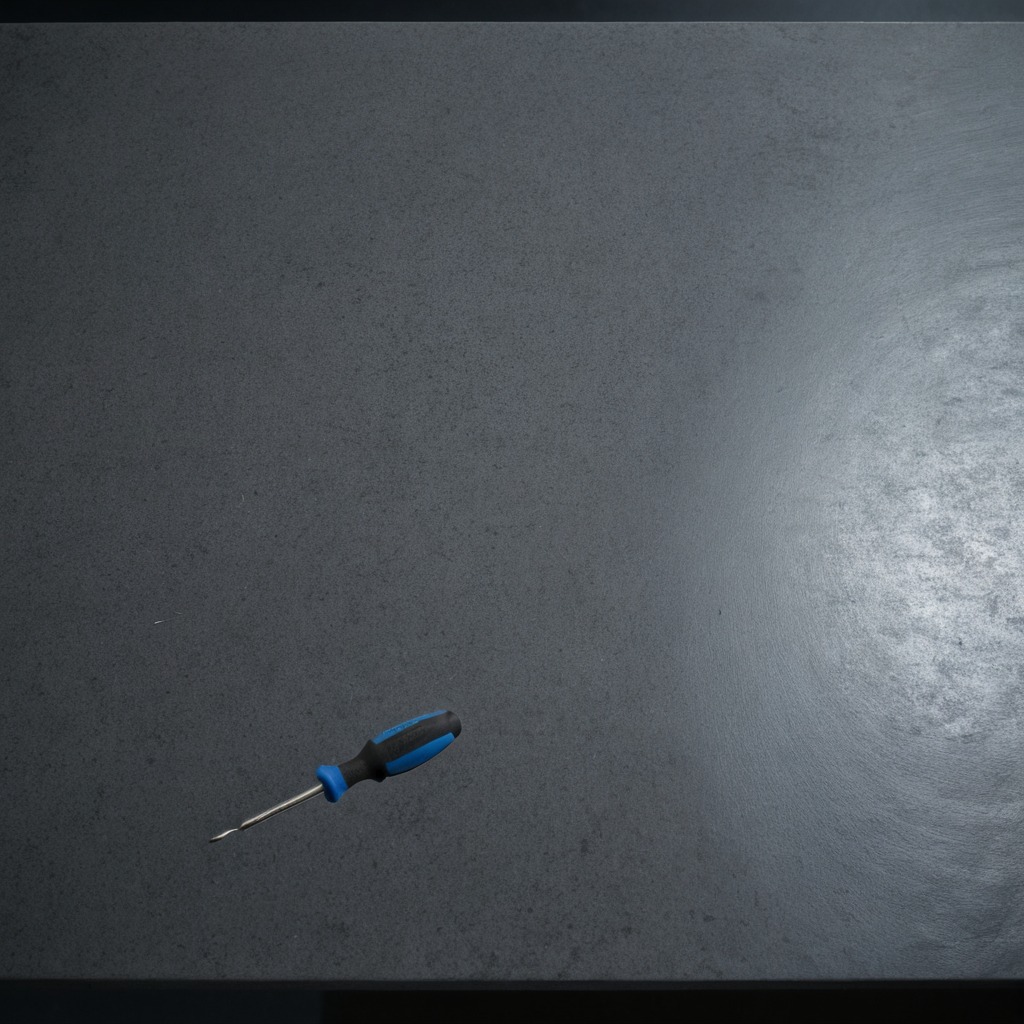
A screwdriver is lying on the clean granite table inside a workshop at night.